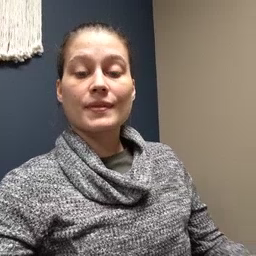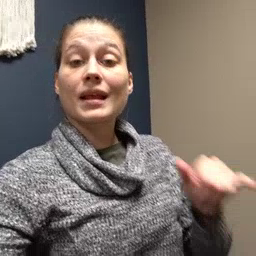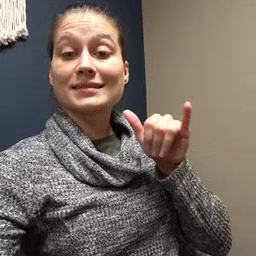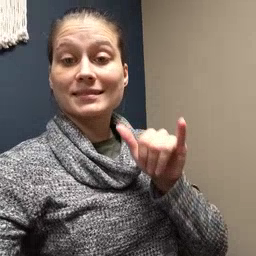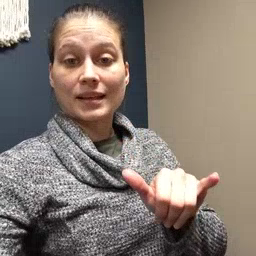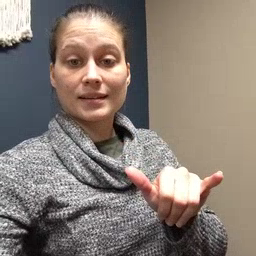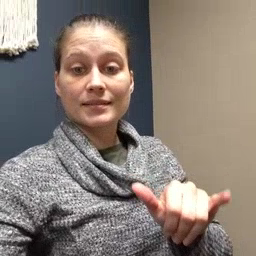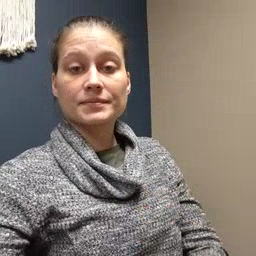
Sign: stay